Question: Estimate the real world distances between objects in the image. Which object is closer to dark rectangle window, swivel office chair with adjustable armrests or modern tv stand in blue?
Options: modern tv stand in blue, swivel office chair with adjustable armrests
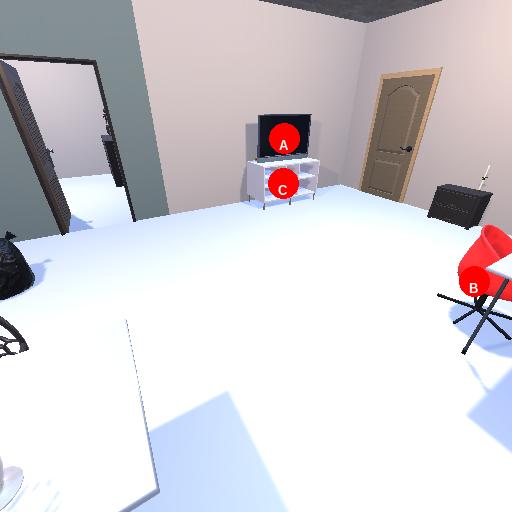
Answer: modern tv stand in blue